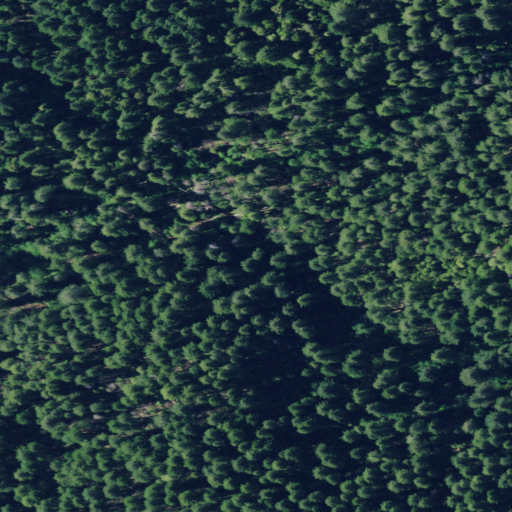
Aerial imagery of valley in California named Woodtick Gulch containing only evergreen forest